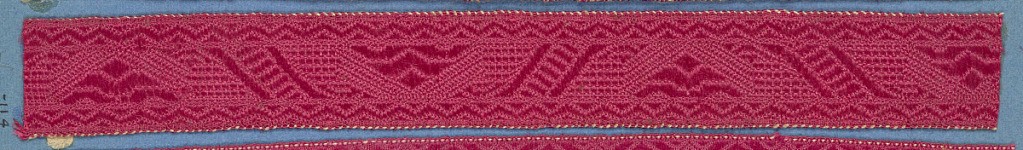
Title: Trimming
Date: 19th century
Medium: silk Technique: woven
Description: Red trimming fragment in a design of a conventionalized flower placed alternately up and down and separated by diagonal bands; borders in pattern of triangles.